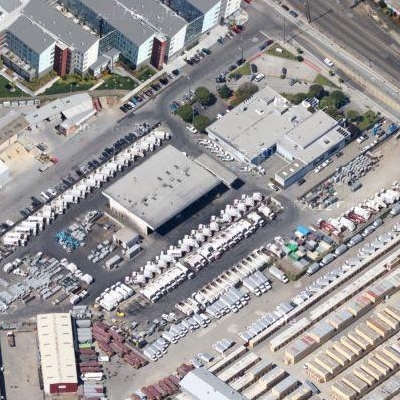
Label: Parking